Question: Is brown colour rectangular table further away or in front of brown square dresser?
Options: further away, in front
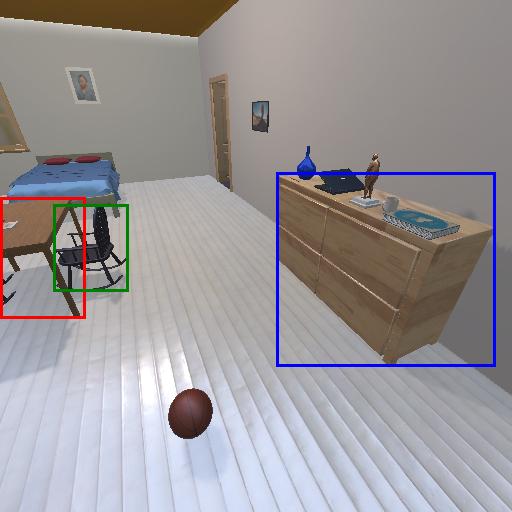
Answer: further away